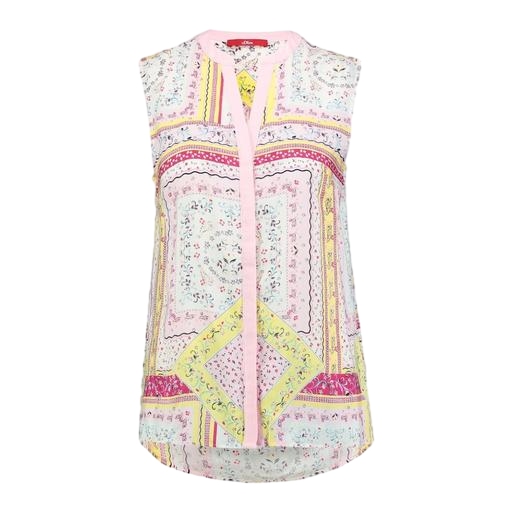
patterned sleeveless shirt, multicolor sleeveless adalyn shirt, multicolor lucy mixed print longline shirt, white background